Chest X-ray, PA view. Patient: 61 years old, sex F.
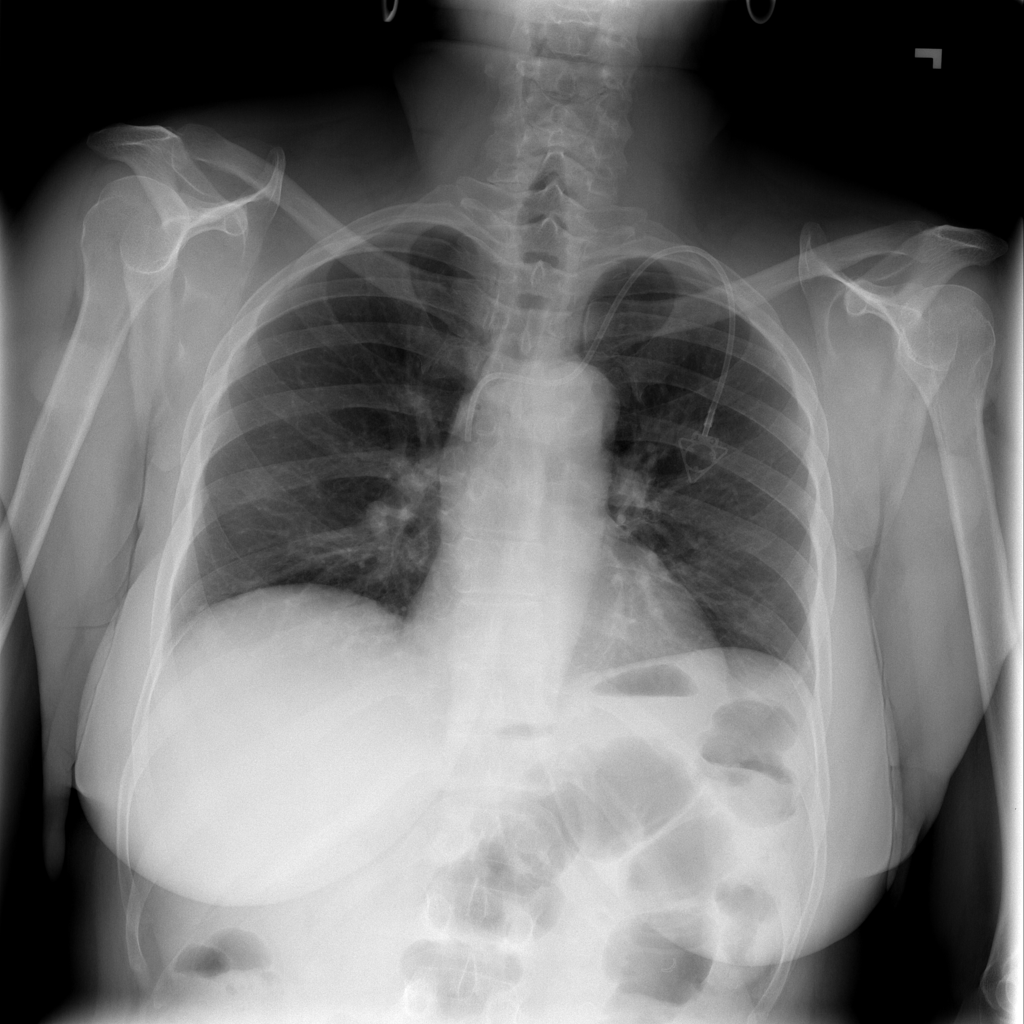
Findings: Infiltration